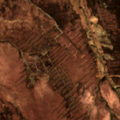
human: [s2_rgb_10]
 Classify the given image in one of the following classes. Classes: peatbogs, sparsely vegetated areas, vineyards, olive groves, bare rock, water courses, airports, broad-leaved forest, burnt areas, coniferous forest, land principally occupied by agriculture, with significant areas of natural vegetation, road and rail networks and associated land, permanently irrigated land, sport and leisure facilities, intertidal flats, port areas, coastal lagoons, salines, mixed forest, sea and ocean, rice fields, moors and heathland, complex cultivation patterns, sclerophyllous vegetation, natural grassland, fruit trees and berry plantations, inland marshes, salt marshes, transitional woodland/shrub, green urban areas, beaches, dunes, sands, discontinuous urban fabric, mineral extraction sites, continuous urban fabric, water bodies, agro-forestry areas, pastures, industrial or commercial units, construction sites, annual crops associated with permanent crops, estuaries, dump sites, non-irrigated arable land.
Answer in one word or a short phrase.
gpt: moors and heathland, peatbogs